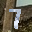
Label: 7